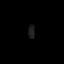
Tissue: lung
Cell type: Myeloid cells
Senescence score: 0.5824
Nuclear area (px): 91
Mean DAPI intensity: 27.857